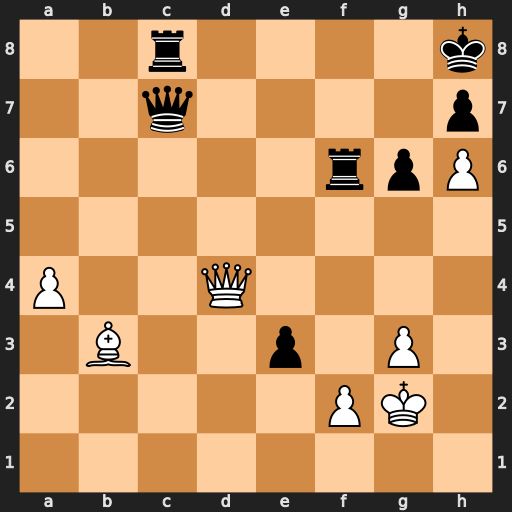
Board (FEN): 2r4k/2q4p/5rpP/8/P2Q4/1B2p1P1/5PK1/8
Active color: w
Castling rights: -
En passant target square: -
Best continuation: Qxf6+ Qg7 hxg7#